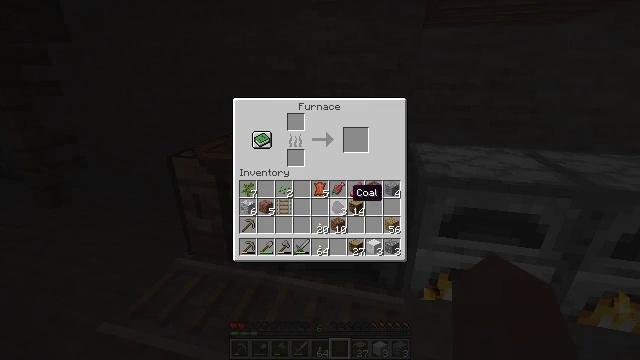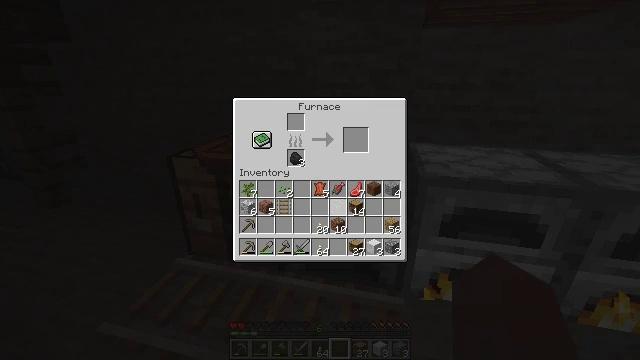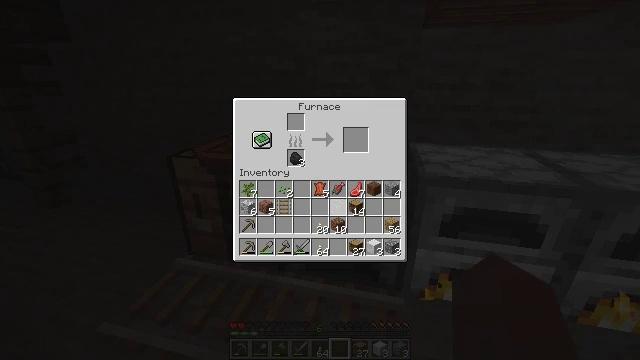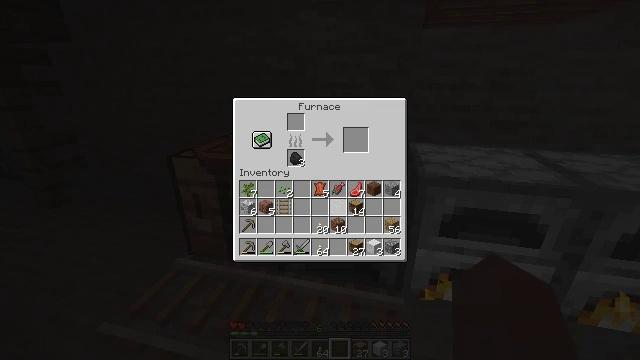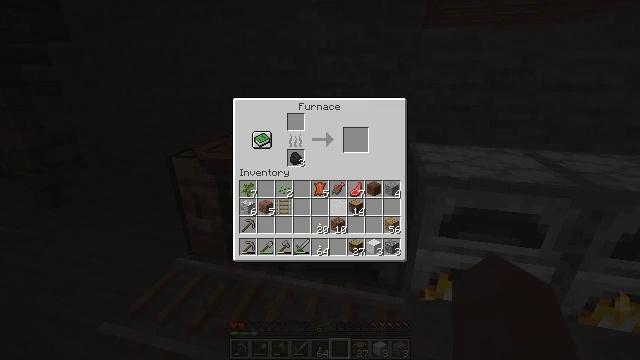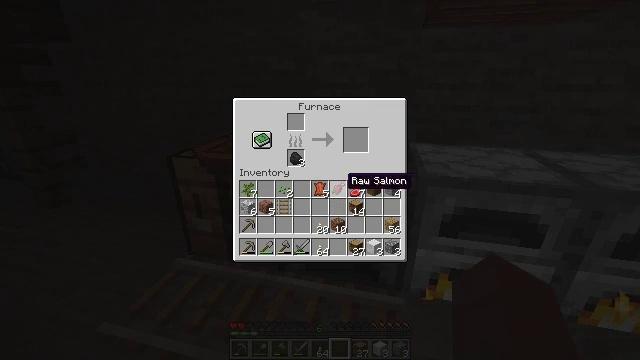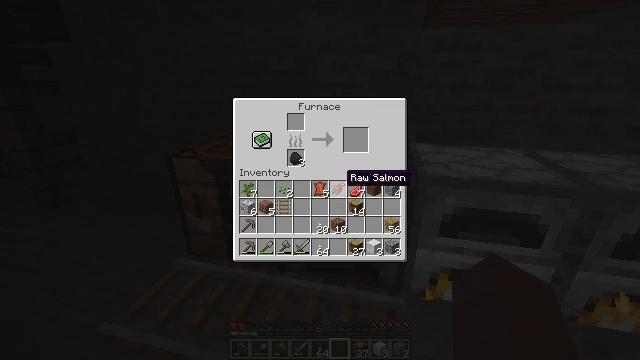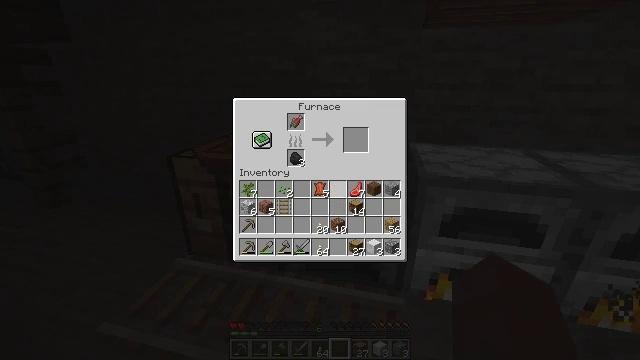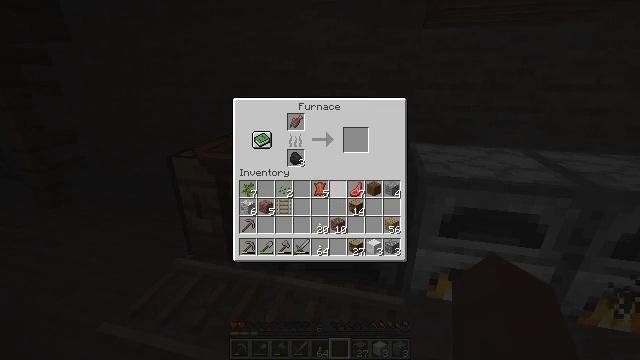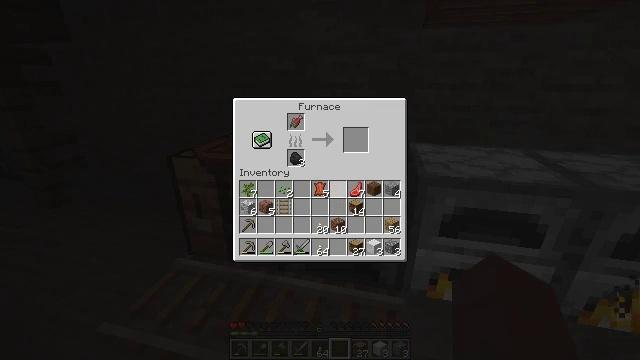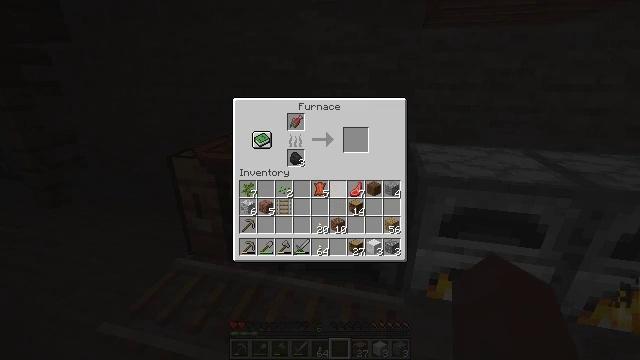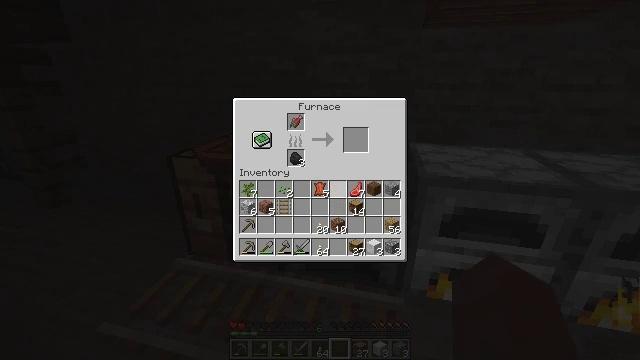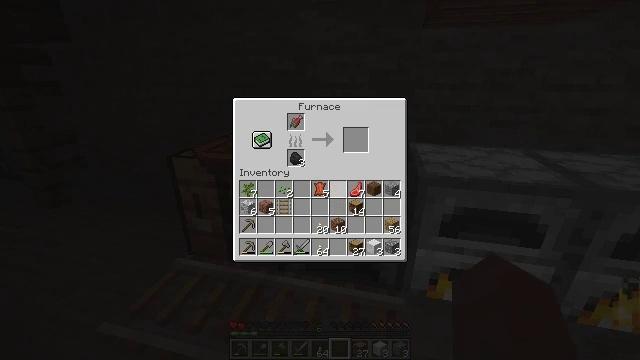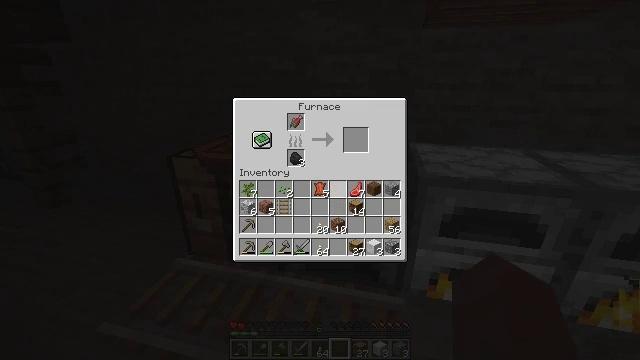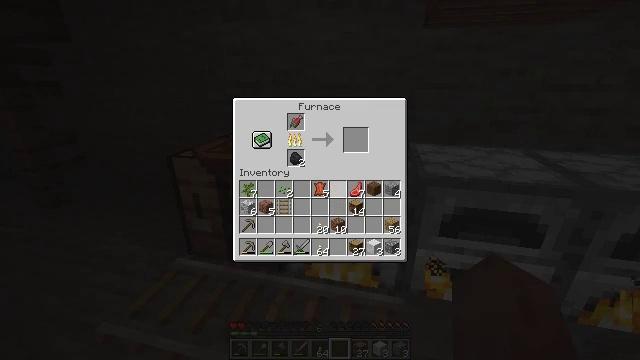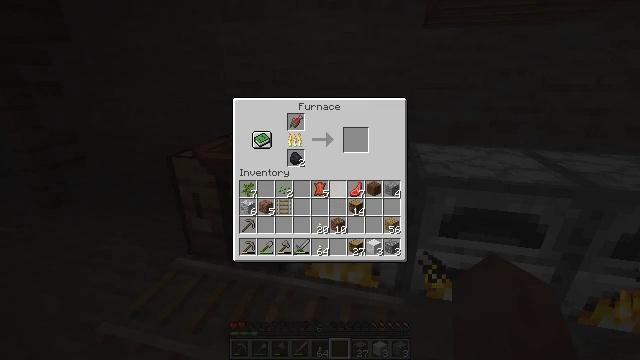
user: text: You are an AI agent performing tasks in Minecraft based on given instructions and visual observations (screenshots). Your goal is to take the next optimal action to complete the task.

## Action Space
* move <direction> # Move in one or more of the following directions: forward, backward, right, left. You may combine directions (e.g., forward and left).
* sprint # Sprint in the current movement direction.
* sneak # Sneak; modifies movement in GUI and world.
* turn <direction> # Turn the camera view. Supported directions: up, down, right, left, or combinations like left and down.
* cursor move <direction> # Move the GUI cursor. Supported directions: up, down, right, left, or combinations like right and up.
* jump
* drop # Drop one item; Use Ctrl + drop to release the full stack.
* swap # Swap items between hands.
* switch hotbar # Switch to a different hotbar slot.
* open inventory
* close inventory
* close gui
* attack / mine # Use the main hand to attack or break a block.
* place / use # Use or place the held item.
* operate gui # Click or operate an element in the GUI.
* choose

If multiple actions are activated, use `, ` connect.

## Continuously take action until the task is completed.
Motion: motion action
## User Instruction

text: Form a leather helmet in the crafting table.
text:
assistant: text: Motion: sneak, choose
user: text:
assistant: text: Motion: sneak, choose
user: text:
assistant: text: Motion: sneak, choose
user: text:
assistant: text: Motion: sneak, choose
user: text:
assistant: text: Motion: sneak, cursor move up
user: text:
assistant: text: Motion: sneak
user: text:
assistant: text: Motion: sneak, choose
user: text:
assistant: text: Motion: sneak, choose
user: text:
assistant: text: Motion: sneak, choose
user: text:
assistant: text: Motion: sneak, choose
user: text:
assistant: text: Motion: sneak
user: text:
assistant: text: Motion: sneak
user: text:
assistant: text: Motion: sneak
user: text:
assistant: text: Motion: sneak
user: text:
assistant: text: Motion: sneak
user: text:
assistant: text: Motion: sneak
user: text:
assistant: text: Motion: sneak
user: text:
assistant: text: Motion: sneak
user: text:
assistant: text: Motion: sneak
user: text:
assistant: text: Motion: sneak
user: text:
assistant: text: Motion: no_op
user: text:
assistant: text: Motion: no_op
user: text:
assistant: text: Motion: no_op
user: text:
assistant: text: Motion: no_op
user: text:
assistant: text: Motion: no_op
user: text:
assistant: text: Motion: no_op
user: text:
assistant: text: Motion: close gui
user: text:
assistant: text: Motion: no_op
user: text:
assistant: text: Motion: turn left
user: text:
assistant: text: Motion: turn left and up